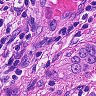
Metastatic tissue present: yes